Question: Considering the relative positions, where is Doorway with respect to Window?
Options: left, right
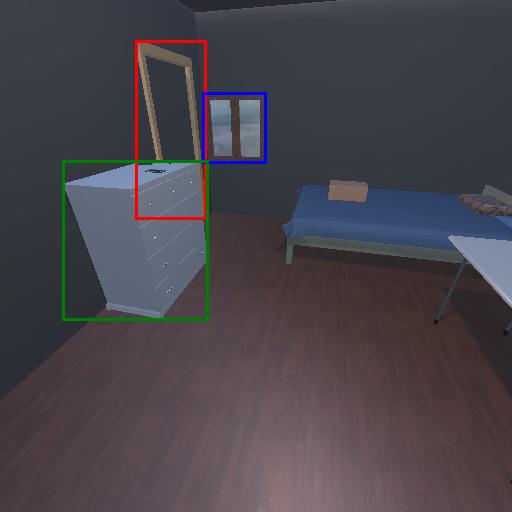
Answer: left